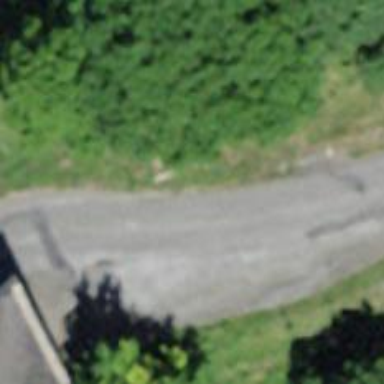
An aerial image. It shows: Unclassified road.